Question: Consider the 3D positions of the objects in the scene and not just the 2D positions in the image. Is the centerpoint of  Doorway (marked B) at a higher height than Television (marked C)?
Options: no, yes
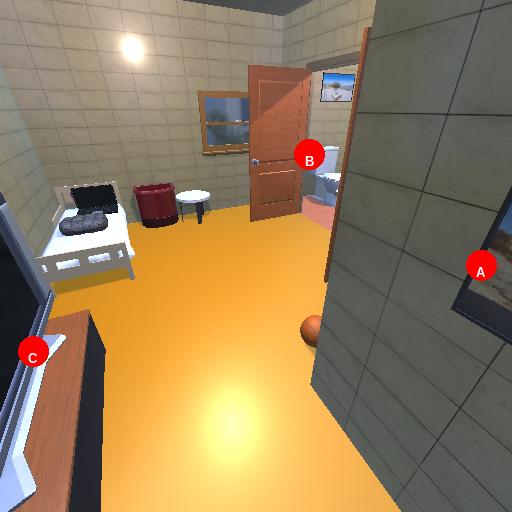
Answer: no